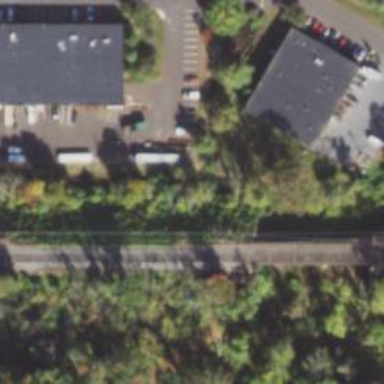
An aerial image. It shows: Railway line on embankment.